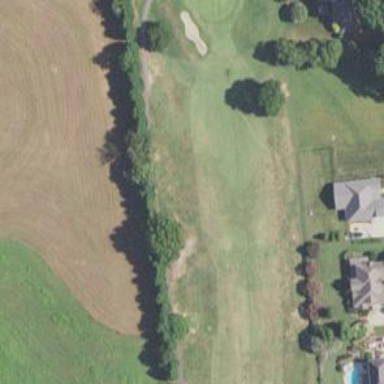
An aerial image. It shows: View of golf hole.